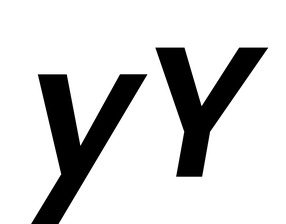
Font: Poppins-SemiBoldItalic